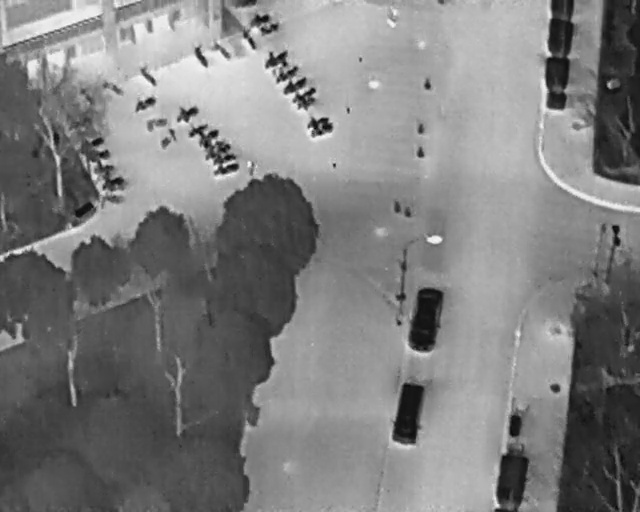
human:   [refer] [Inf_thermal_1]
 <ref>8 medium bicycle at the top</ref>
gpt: <box>[[45, 13, 47, 19, 152], [43, 11, 46, 17, 152], [41, 8, 44, 14, 152], [41, 3, 43, 7, 152], [39, 1, 41, 5, 152], [31, 24, 33, 29, 135], [30, 23, 32, 27, 149], [32, 8, 36, 10, 137]]</box>

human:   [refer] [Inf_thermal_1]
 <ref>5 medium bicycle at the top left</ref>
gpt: <box>[[27, 19, 30, 24, 149], [25, 24, 27, 29, 126], [23, 21, 25, 25, 162], [21, 17, 23, 22, 153], [15, 15, 19, 18, 116]]</box>

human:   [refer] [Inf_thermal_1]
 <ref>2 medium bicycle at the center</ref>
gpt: <box>[[34, 30, 36, 35, 162], [34, 28, 35, 33, 162]]</box>

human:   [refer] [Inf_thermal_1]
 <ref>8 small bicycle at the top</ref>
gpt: <box>[[49, 23, 50, 27, 163], [48, 21, 50, 25, 163], [46, 18, 48, 22, 163], [46, 15, 48, 20, 159], [33, 27, 34, 31, 148], [32, 26, 34, 31, 135], [36, 6, 40, 8, 149], [29, 10, 33, 12, 146]]</box>

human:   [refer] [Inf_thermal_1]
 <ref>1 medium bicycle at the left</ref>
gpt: <box>[[16, 33, 18, 38, 164]]</box>

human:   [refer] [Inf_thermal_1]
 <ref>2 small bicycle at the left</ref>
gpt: <box>[[15, 30, 16, 35, 2], [14, 28, 16, 31, 163]]</box>

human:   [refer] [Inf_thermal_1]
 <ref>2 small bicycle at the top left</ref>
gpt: <box>[[14, 25, 15, 29, 162], [21, 13, 25, 15, 142]]</box>